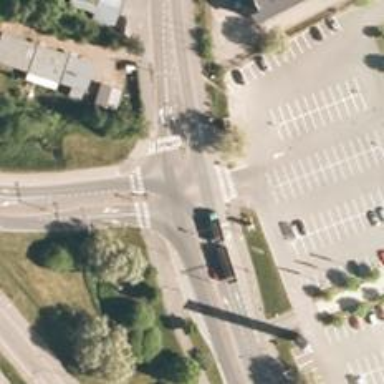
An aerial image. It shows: Tertiary road with asphalt surface. There is separate sidewalk along the road.